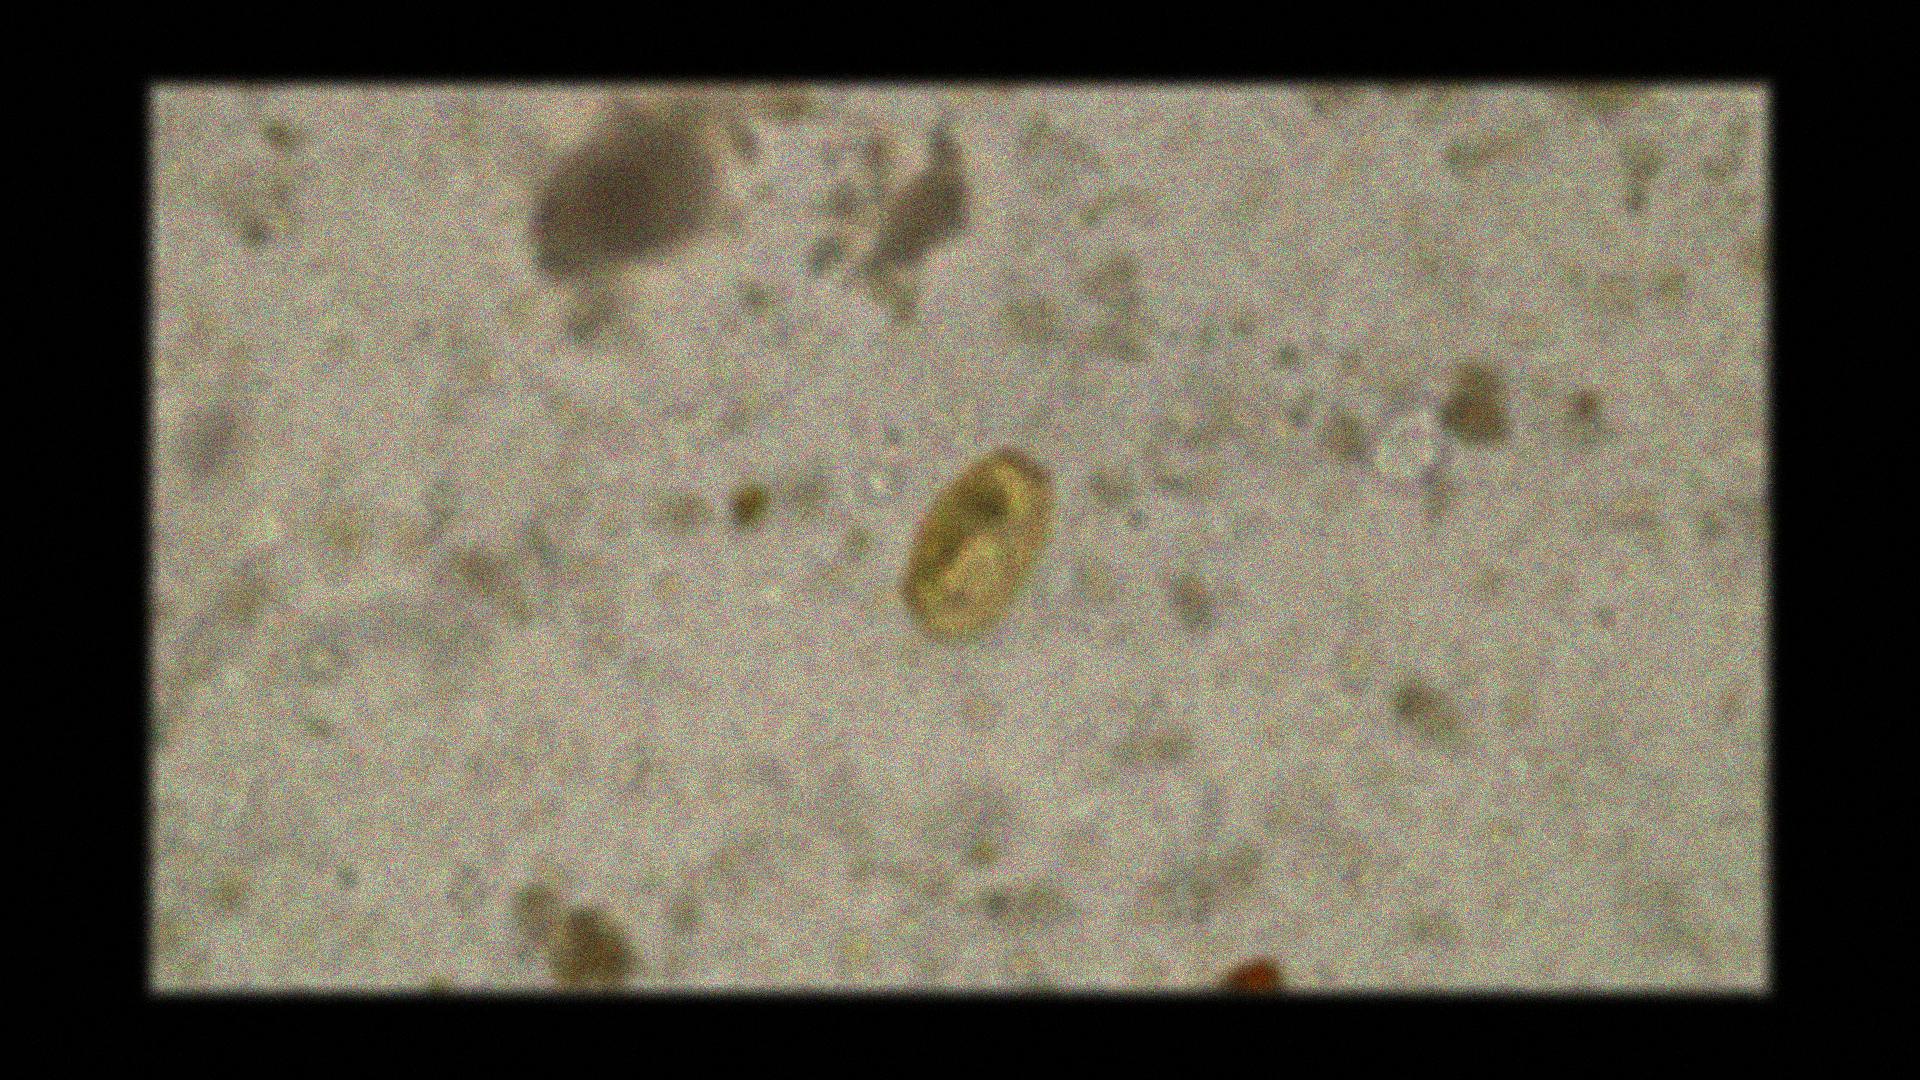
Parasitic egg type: Paragonimus spp